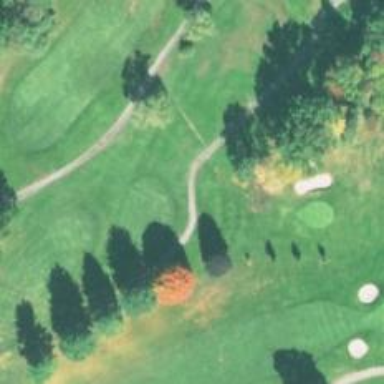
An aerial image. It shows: Well-maintained path suitable for golfing.